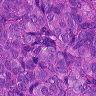
Metastatic tissue present: yes